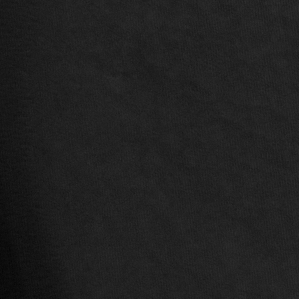
Label: non_frost